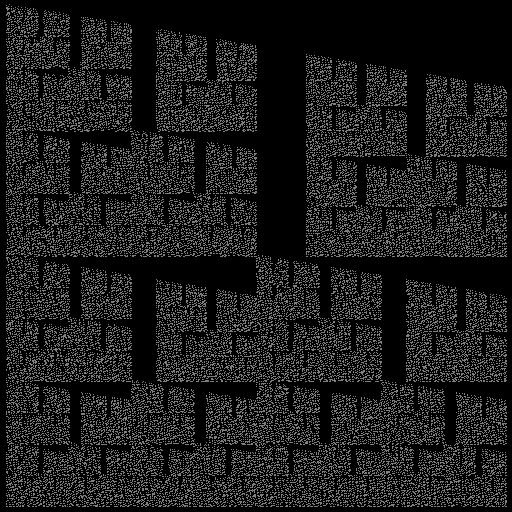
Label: castle